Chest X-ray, PA view. Patient: 26 years old, sex M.
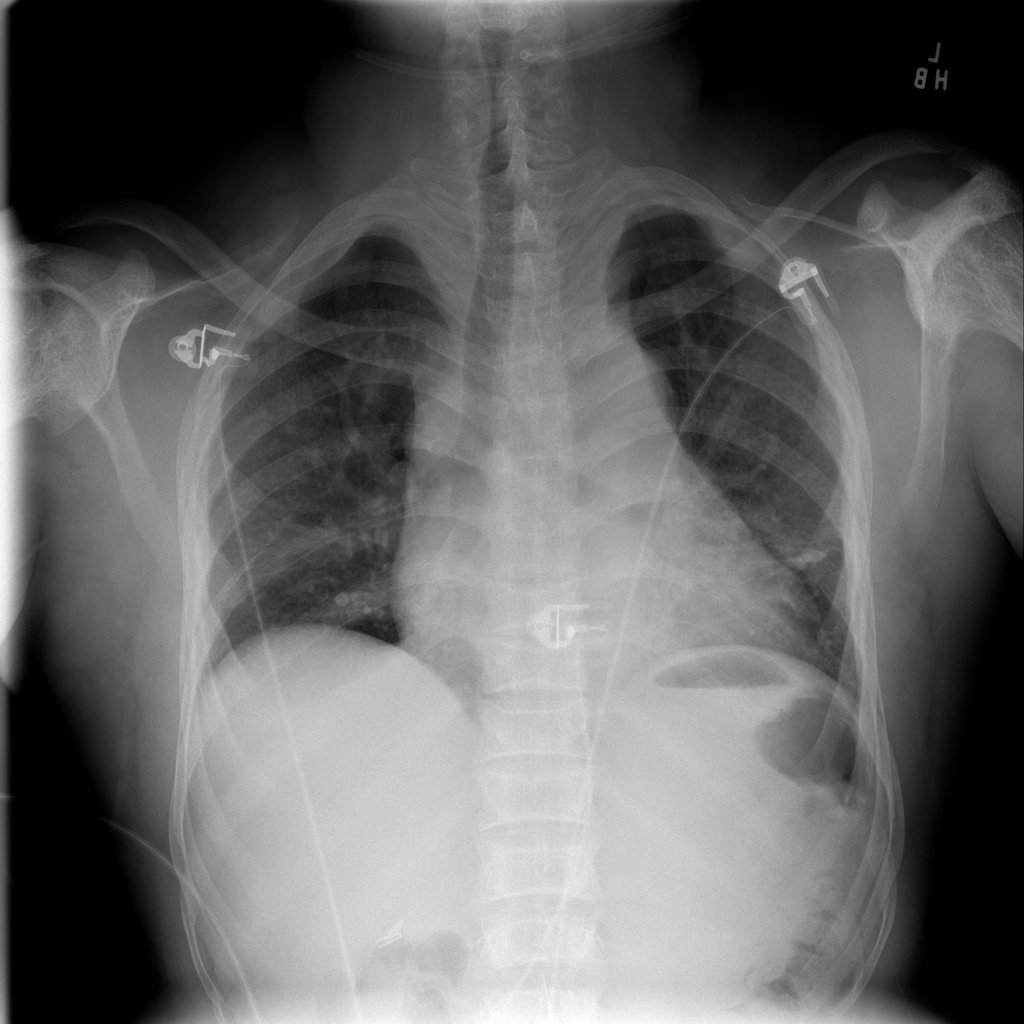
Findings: No Finding